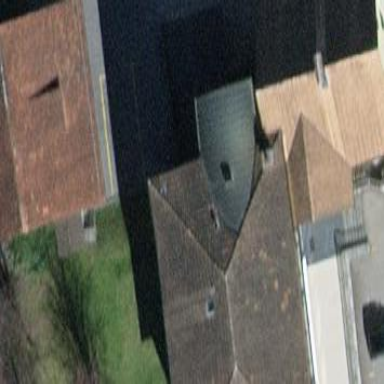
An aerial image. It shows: Office building with gabled roof.